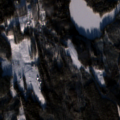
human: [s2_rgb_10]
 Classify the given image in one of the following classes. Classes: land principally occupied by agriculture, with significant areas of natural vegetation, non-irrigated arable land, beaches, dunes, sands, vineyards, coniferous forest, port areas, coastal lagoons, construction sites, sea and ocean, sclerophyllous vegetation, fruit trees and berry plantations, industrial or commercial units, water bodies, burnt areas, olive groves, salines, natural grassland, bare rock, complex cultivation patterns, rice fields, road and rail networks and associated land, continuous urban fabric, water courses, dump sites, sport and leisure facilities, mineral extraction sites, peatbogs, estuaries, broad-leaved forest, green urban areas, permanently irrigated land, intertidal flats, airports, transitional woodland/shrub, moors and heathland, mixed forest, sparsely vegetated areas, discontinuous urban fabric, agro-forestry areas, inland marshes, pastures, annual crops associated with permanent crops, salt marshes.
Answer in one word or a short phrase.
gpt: broad-leaved forest, coniferous forest, mixed forest, water bodies